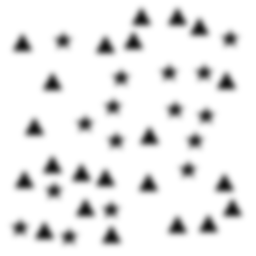
Squares: 0
Triangles: 22
Stars: 16
Total shapes: 38